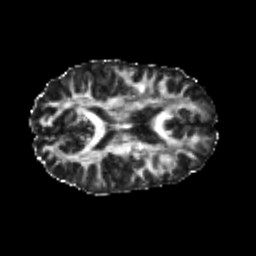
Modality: FA
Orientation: axial
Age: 22
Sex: female
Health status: healthy
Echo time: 0.074 s